Question: This might be a pretty straight forward question to someone who knows openEMR. I am trying to connect openEMR 4.1.1 to send tests and receive Lab Results from our contracted laboratory. Under Administration -> Globals -> Connectors there is an option 'Lab Exchange Results' but it doesn't do anything.
In code I can see there is a module to read HL7 directly into openEMR but don't know what configurations I need to provide to make it work.
Of Course, I have googled and surfed through dozens of articles but nothing directing clearly what I need to do or I am not able to get it.
Apart from problem statement, I am attaching a configuration area screenshot and if someone can help me setting that up OR even tell me how I can make openEMR interface with my laboratory using HL7, I'll really appreciate that.

Thanks,
-Rahi
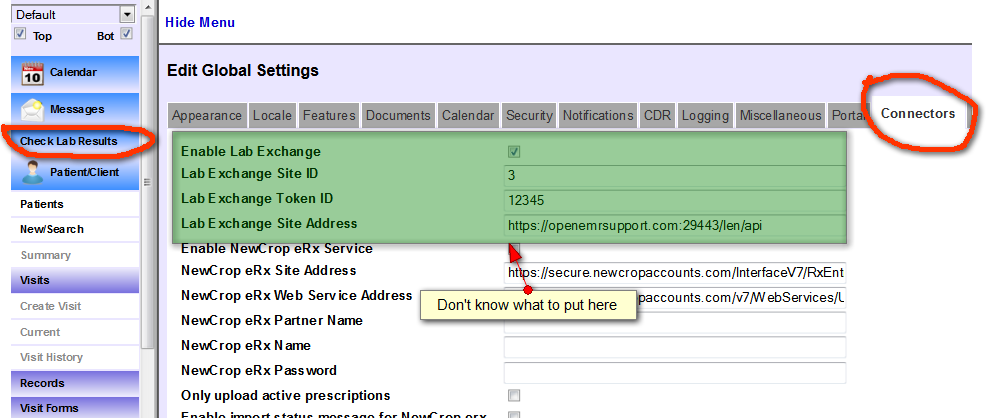
Answer: Just in case if somebody is looking for the answer...I have found it in the form of Procedures module in openemr 4.1.2.